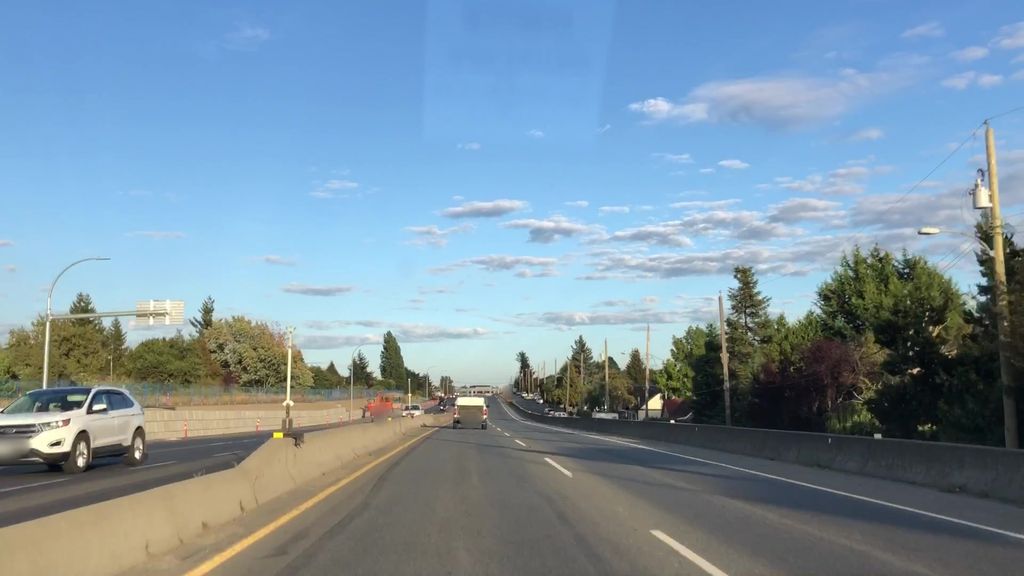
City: victoria